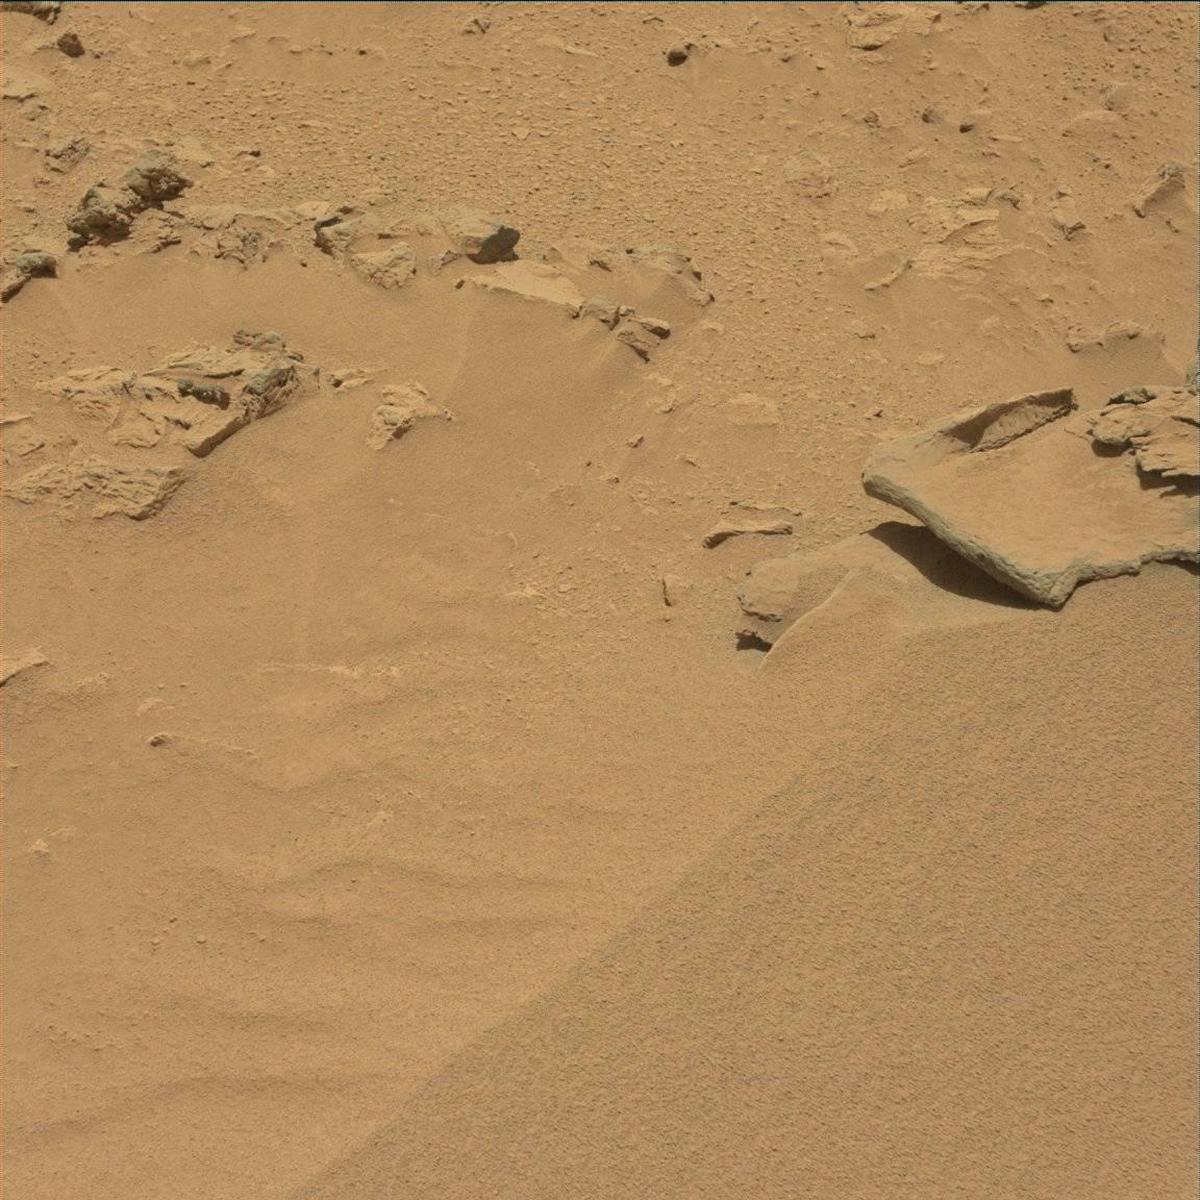
Terrain classes present: Bedrock, Rock, Sand / Soil